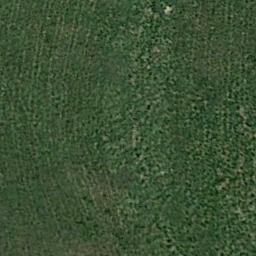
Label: meadow